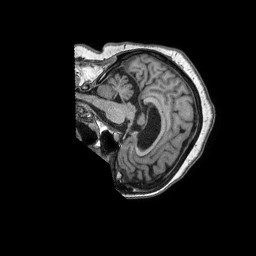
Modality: T1w
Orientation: sagittal
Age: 72
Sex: female
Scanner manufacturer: philips
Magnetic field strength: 1.5 T
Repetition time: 0.007118 s
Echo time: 0.003228 s